Interaction volume radius: 10 \u00c5
Interaction volume height: 30 \u00c5
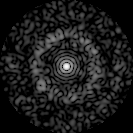
Disorder parameter: 0.8066